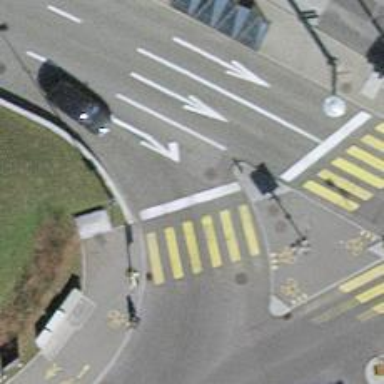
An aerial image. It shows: Road with traffic signals.